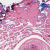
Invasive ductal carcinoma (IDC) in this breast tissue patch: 0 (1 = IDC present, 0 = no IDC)